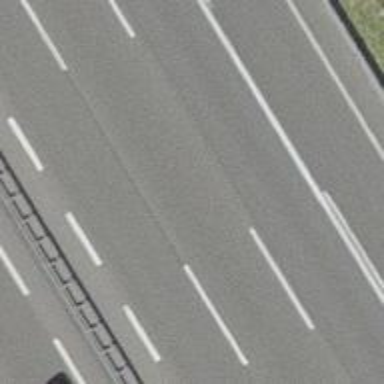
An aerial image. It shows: Asphalt motorway.